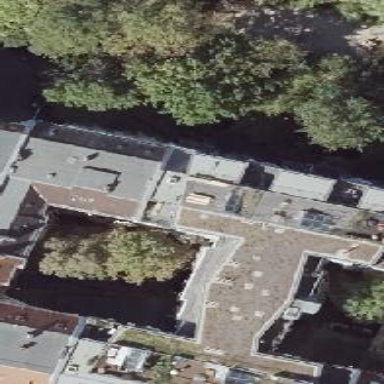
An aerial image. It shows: Apartment building with double saltbox roof shape.